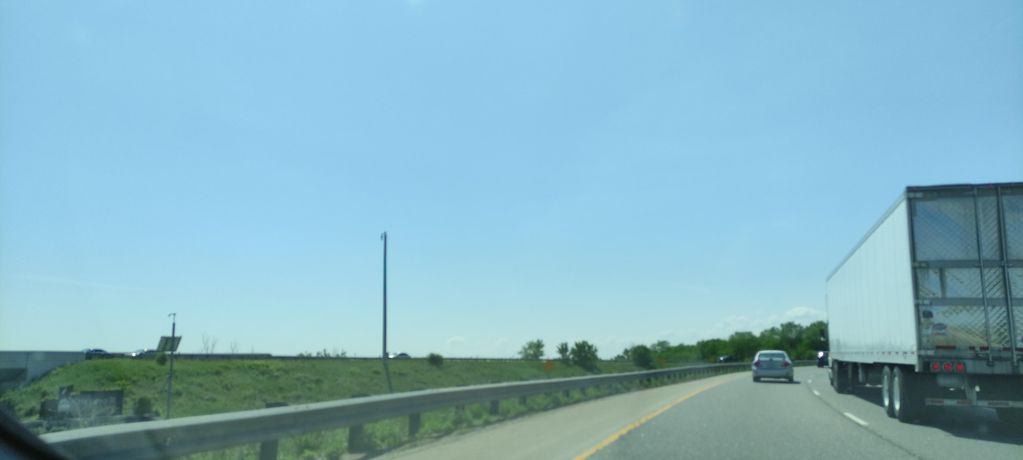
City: kitchener-waterloo